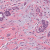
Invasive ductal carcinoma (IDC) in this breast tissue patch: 1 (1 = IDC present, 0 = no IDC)